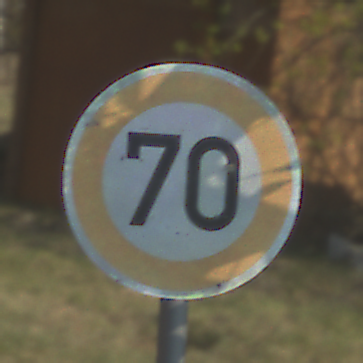
Verkehrszeichen: Geschwindigkeit70
Umgebung: Outdoor, Suburban
Tageszeit: MorningAfternoon
Wetter: Clear
Licht: Natural
Jahreszeit: NotSpecified
Kontrast: HighContrast